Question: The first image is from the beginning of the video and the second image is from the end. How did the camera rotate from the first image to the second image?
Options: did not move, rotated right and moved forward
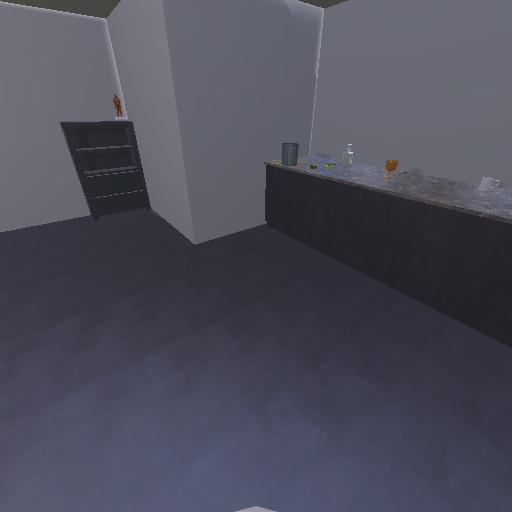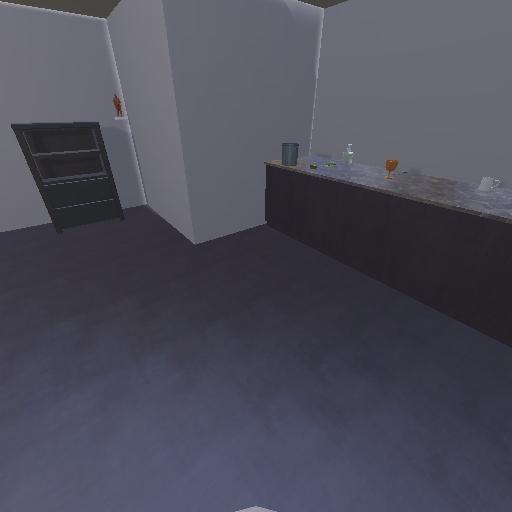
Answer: did not move